Question: I have a aspxgridview with details row.
in detils row of this gridview, there are about 10 aspxgridviews. whenever one of this grids cause callback by clicking edit/new/delete , other gridview also databound i.e hit database. this cause performance issue.
Is there a way to disable databinding on other aspxgridview?
tanks.

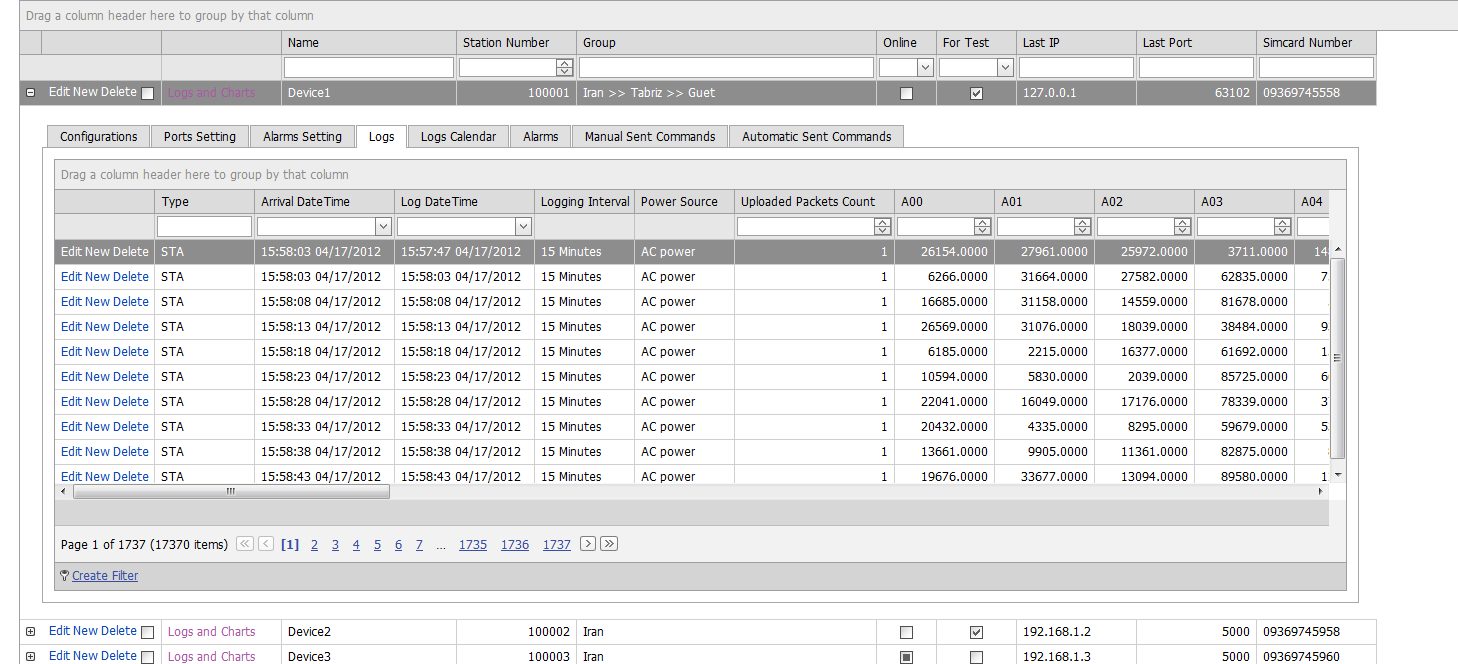
Answer: i find a solution here:
<URL>